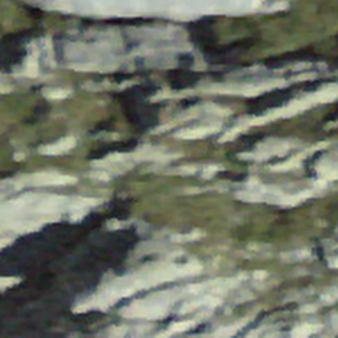
Label: other